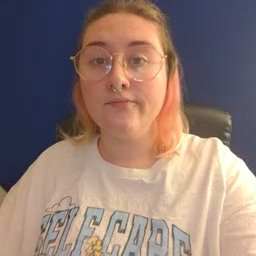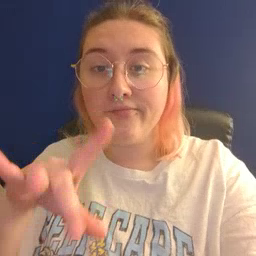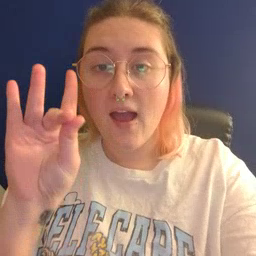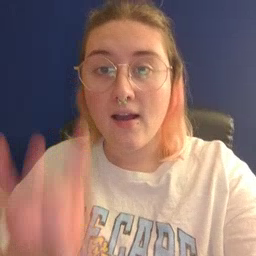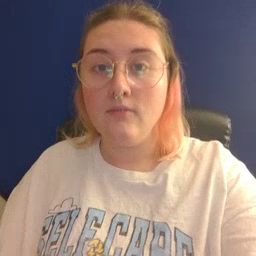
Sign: find